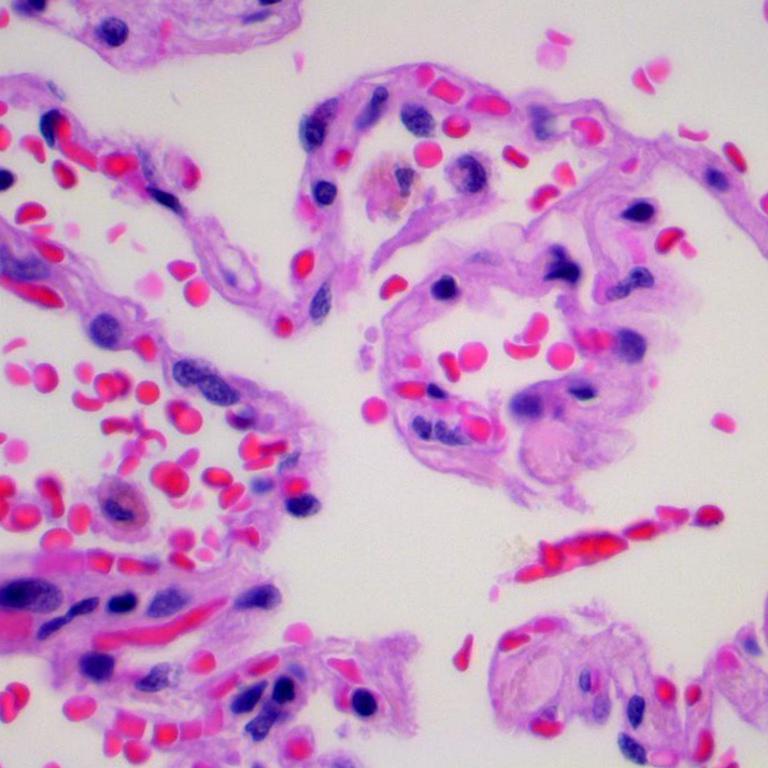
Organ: lung
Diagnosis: benign